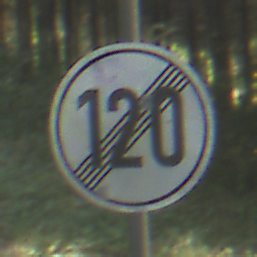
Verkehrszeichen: EndeGeschwindigkeit120
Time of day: MorningAfternoon
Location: Outdoor (Nature)
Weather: Clear
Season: NotSpecified
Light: Natural